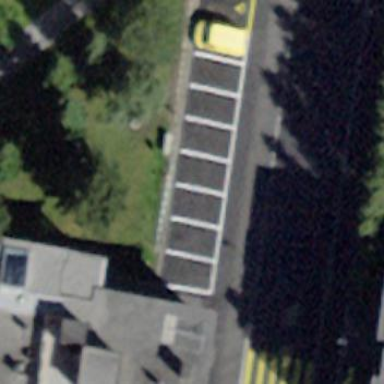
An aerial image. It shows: Asphalt street-side parking area.